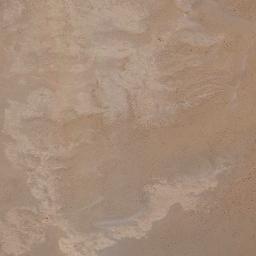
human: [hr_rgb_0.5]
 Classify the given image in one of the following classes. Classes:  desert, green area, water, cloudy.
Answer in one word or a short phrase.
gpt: desert